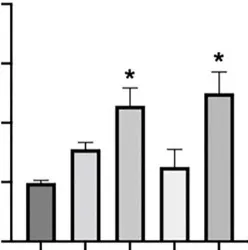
MRNA expression of steroidogenic enzymes STAR, CYP17A1, CYP11B1, and CYP11B2 in the bilateral adrenal adenomas of the patient and other adrenal adenomas.
CYP11B1, and ,CYP17A1 were highly expressed in right adenoma, and ,CPAs.
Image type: chart (chart)